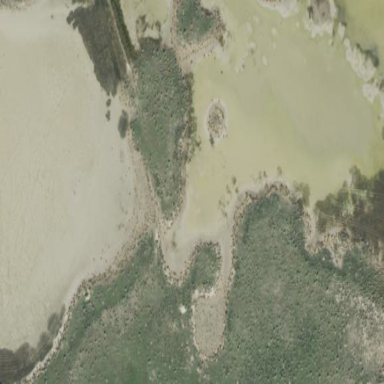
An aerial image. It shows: Natural landscape covered in mud.